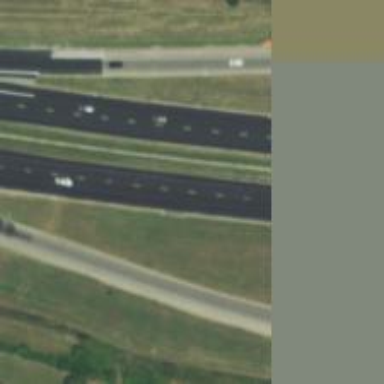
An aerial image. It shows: Asphalt motorway marked as expressway.